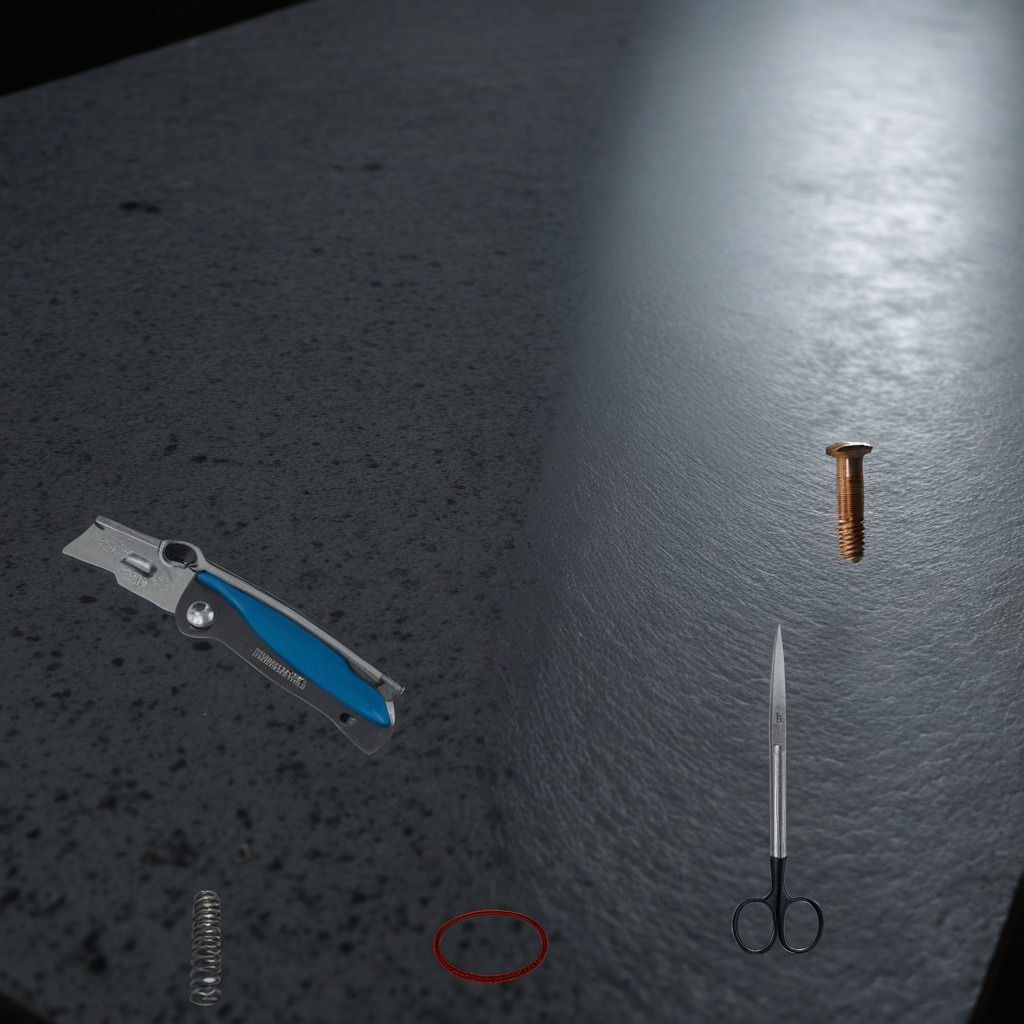
A rubber Oring, a utility knife, a metal machine screw, a coiled metal spring, and a pair of scissors are lying on the clean granite table inside a workshop at night.